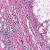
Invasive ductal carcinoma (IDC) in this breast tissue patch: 1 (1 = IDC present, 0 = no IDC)